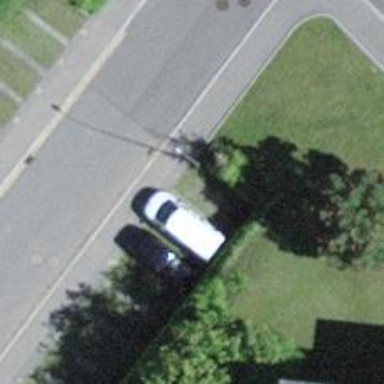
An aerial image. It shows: Car-sharing service available at this location.